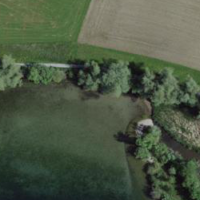
EUNIS habitat code: 14
Species observed at this site:
Ciconia ciconia